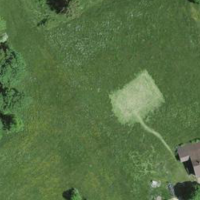
EUNIS habitat code: 52
Species observed at this site:
Carduus personata